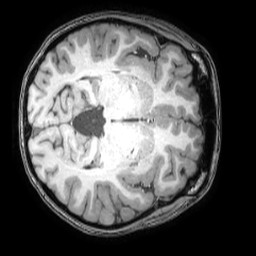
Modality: T1w
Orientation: axial
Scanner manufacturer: philips
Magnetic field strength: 3 T
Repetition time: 0.008 s
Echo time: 0.0035 s